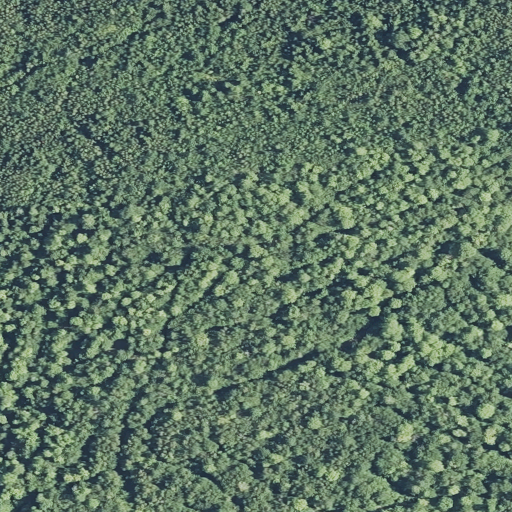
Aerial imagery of mountain in Maine named McLain Mountain containing deciduous forest, mixed forest, and evergreen forest